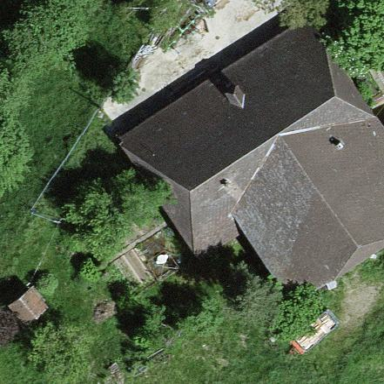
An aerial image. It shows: Farm building.